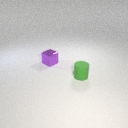
small green rubber cylinder to the right of small purple metal cube